Question: I need to make a "nested" scrollpane within another scrollpane and am looking for a bit of logic advice.
Here is what I want to do -

I'm going to use a 'digital cable television' analogy to make this easier since that's what it reminds me of.
Think of the boxes in the red panel to the left as the "Channel Names", and think of the boxes in the blue panel to be "Show Names".
The black scroll-bar on the right should control vertical scrolling of both panels so that the channel names always line up with the show names.
HOWEVER, there should also be a horizontal scroll-bar (blue) which only affects the boxes in the blue (think of it like scrolling ahead to see what shows are going to be on, but still wanting to have the channel names on the left so you know what's going on)
The strategies I've tried so far always cause the horizontal scroll-bar to only show up at the bottom of the vertical scrollpane, and it needs to be visible all the time. Help me out! is this possible?
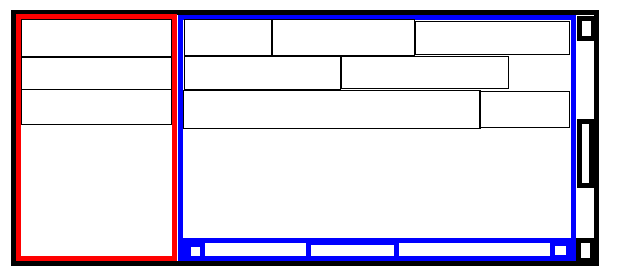
Answer: You can synchronize scrolling and selection between two tables like I found out <URL>.